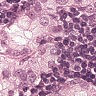
Metastatic tissue present: yes